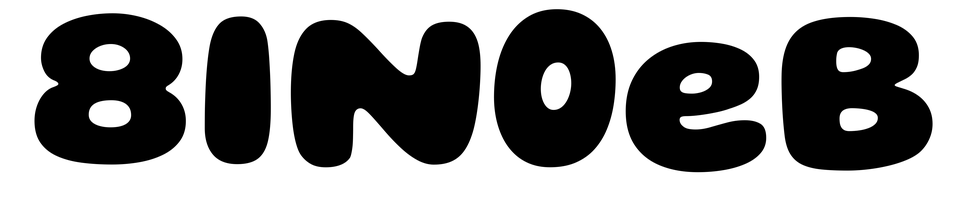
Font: Gluten_ExtraBold